Field crop: tomato
Growth stage: 1
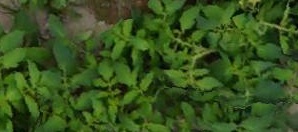
Species: tomato